Question: I am new to Python programming and I have a small problem that I am trying to solve. I'm trying to distribute some items in several bins to a set of orders.
'''
import pandas as pd
a={'Bin 1': 12,
'Bin 2': 1}
b={'Order 1': 5,
'Order 2': 8}
bins = pd.DataFrame(a.items(), columns=['Bin', 'Items'])
orders =pd.DataFrame(b.items(), columns=['Order', 'Items'])
'''
The distribution should occur as illustrated here:
I want to generate a new dataset or list of instructions that describes what elements from which bin have been assigned to which order:
1. From Bin 1, 5 element(s) have been assigned to Order 1. Bin 1 has 7 Items left. #if order is full, move to the next order
2. From Bin 1, 7 element(s) have been assigned to Order 2. Bin 1 has 0 Items left. #move to next bin
3. From Bin 2, 1 element(s) have been assigned to Order 2. Bin 2 has 0 Items left.
Practically I would like to end up with a dataframe like this:
<URL>
It's not a problem if there are items left after filling the last order or if the last order(s) are not fully fulfilled. What is important is that the list of instructions should work for any n number of bins or orders.
Thanks in advance for any suggestions or ideas on how to tackle this problem.
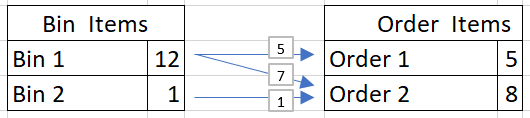
Answer: Here's a solution:
'''
bins={'Bin 1': 12,
'Bin 2': 1}
orders={'Order 1': 5,
'Order 2': 8}
while len(orders) and len(bins):
order_name = list(orders.keys())[0]
bin_name = list(bins.keys())[0]
m = min(bins[bin_name], orders[order_name])
print(order_name, bin_name, m)
bins[bin_name] -= m
orders[order_name] -= m
if orders[order_name] == 0:
del orders[order_name]
if bins[bin_name] == 0:
del bins[bin_name]
'''
The output for this case is:
'''
Order 1 Bin 1 5
Order 2 Bin 1 7
Order 2 Bin 2 1
'''